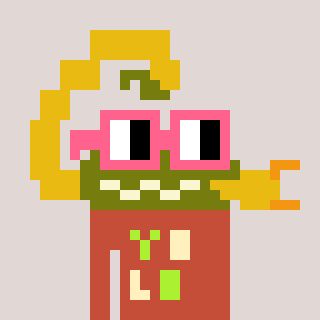
a pixel art character with square pink glasses, a scorpion-shaped head and a rust-colored body on a warm background